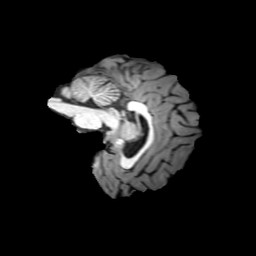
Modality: T1w
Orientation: sagittal
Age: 19
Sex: female
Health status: ill